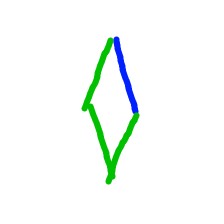
Shape: rhombus